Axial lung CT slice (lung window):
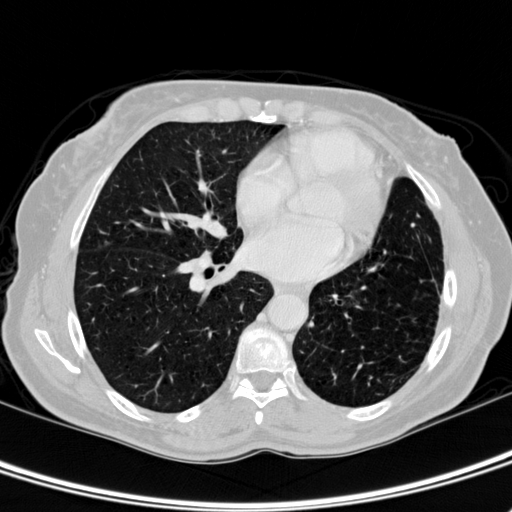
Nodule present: no